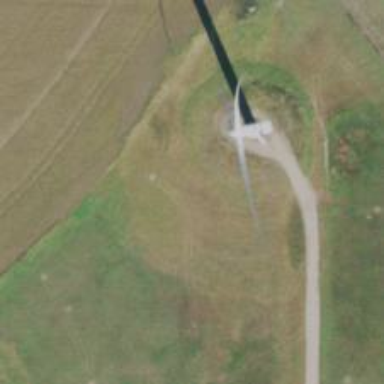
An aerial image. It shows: Wind generator using horizontal axis wind turbines.